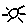
Label: sun